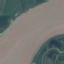
Label: River